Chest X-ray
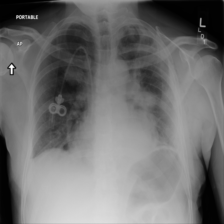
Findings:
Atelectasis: negative
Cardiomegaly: negative
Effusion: negative
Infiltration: positive
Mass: positive
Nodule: negative
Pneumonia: negative
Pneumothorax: negative
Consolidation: negative
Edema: negative
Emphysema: positive
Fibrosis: negative
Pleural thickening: negative
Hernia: negative